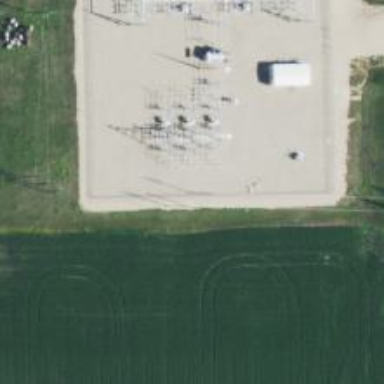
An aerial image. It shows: Switch used for power control.